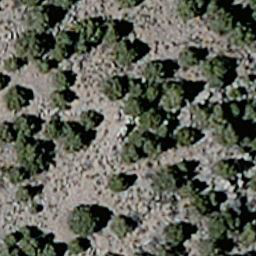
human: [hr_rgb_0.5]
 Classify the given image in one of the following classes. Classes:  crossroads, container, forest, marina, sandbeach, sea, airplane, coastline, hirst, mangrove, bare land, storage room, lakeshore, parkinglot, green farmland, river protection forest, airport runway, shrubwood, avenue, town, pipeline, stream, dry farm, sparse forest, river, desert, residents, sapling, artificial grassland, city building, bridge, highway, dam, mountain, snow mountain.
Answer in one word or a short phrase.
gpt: sparse forest